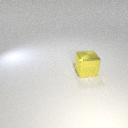
large yellow metal cube